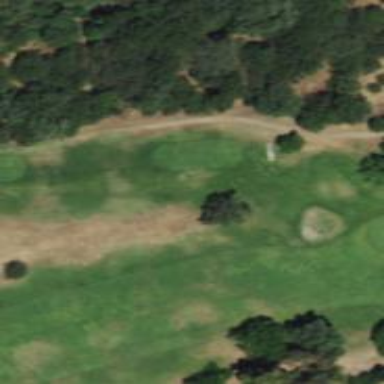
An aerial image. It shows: Golf tee.